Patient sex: M
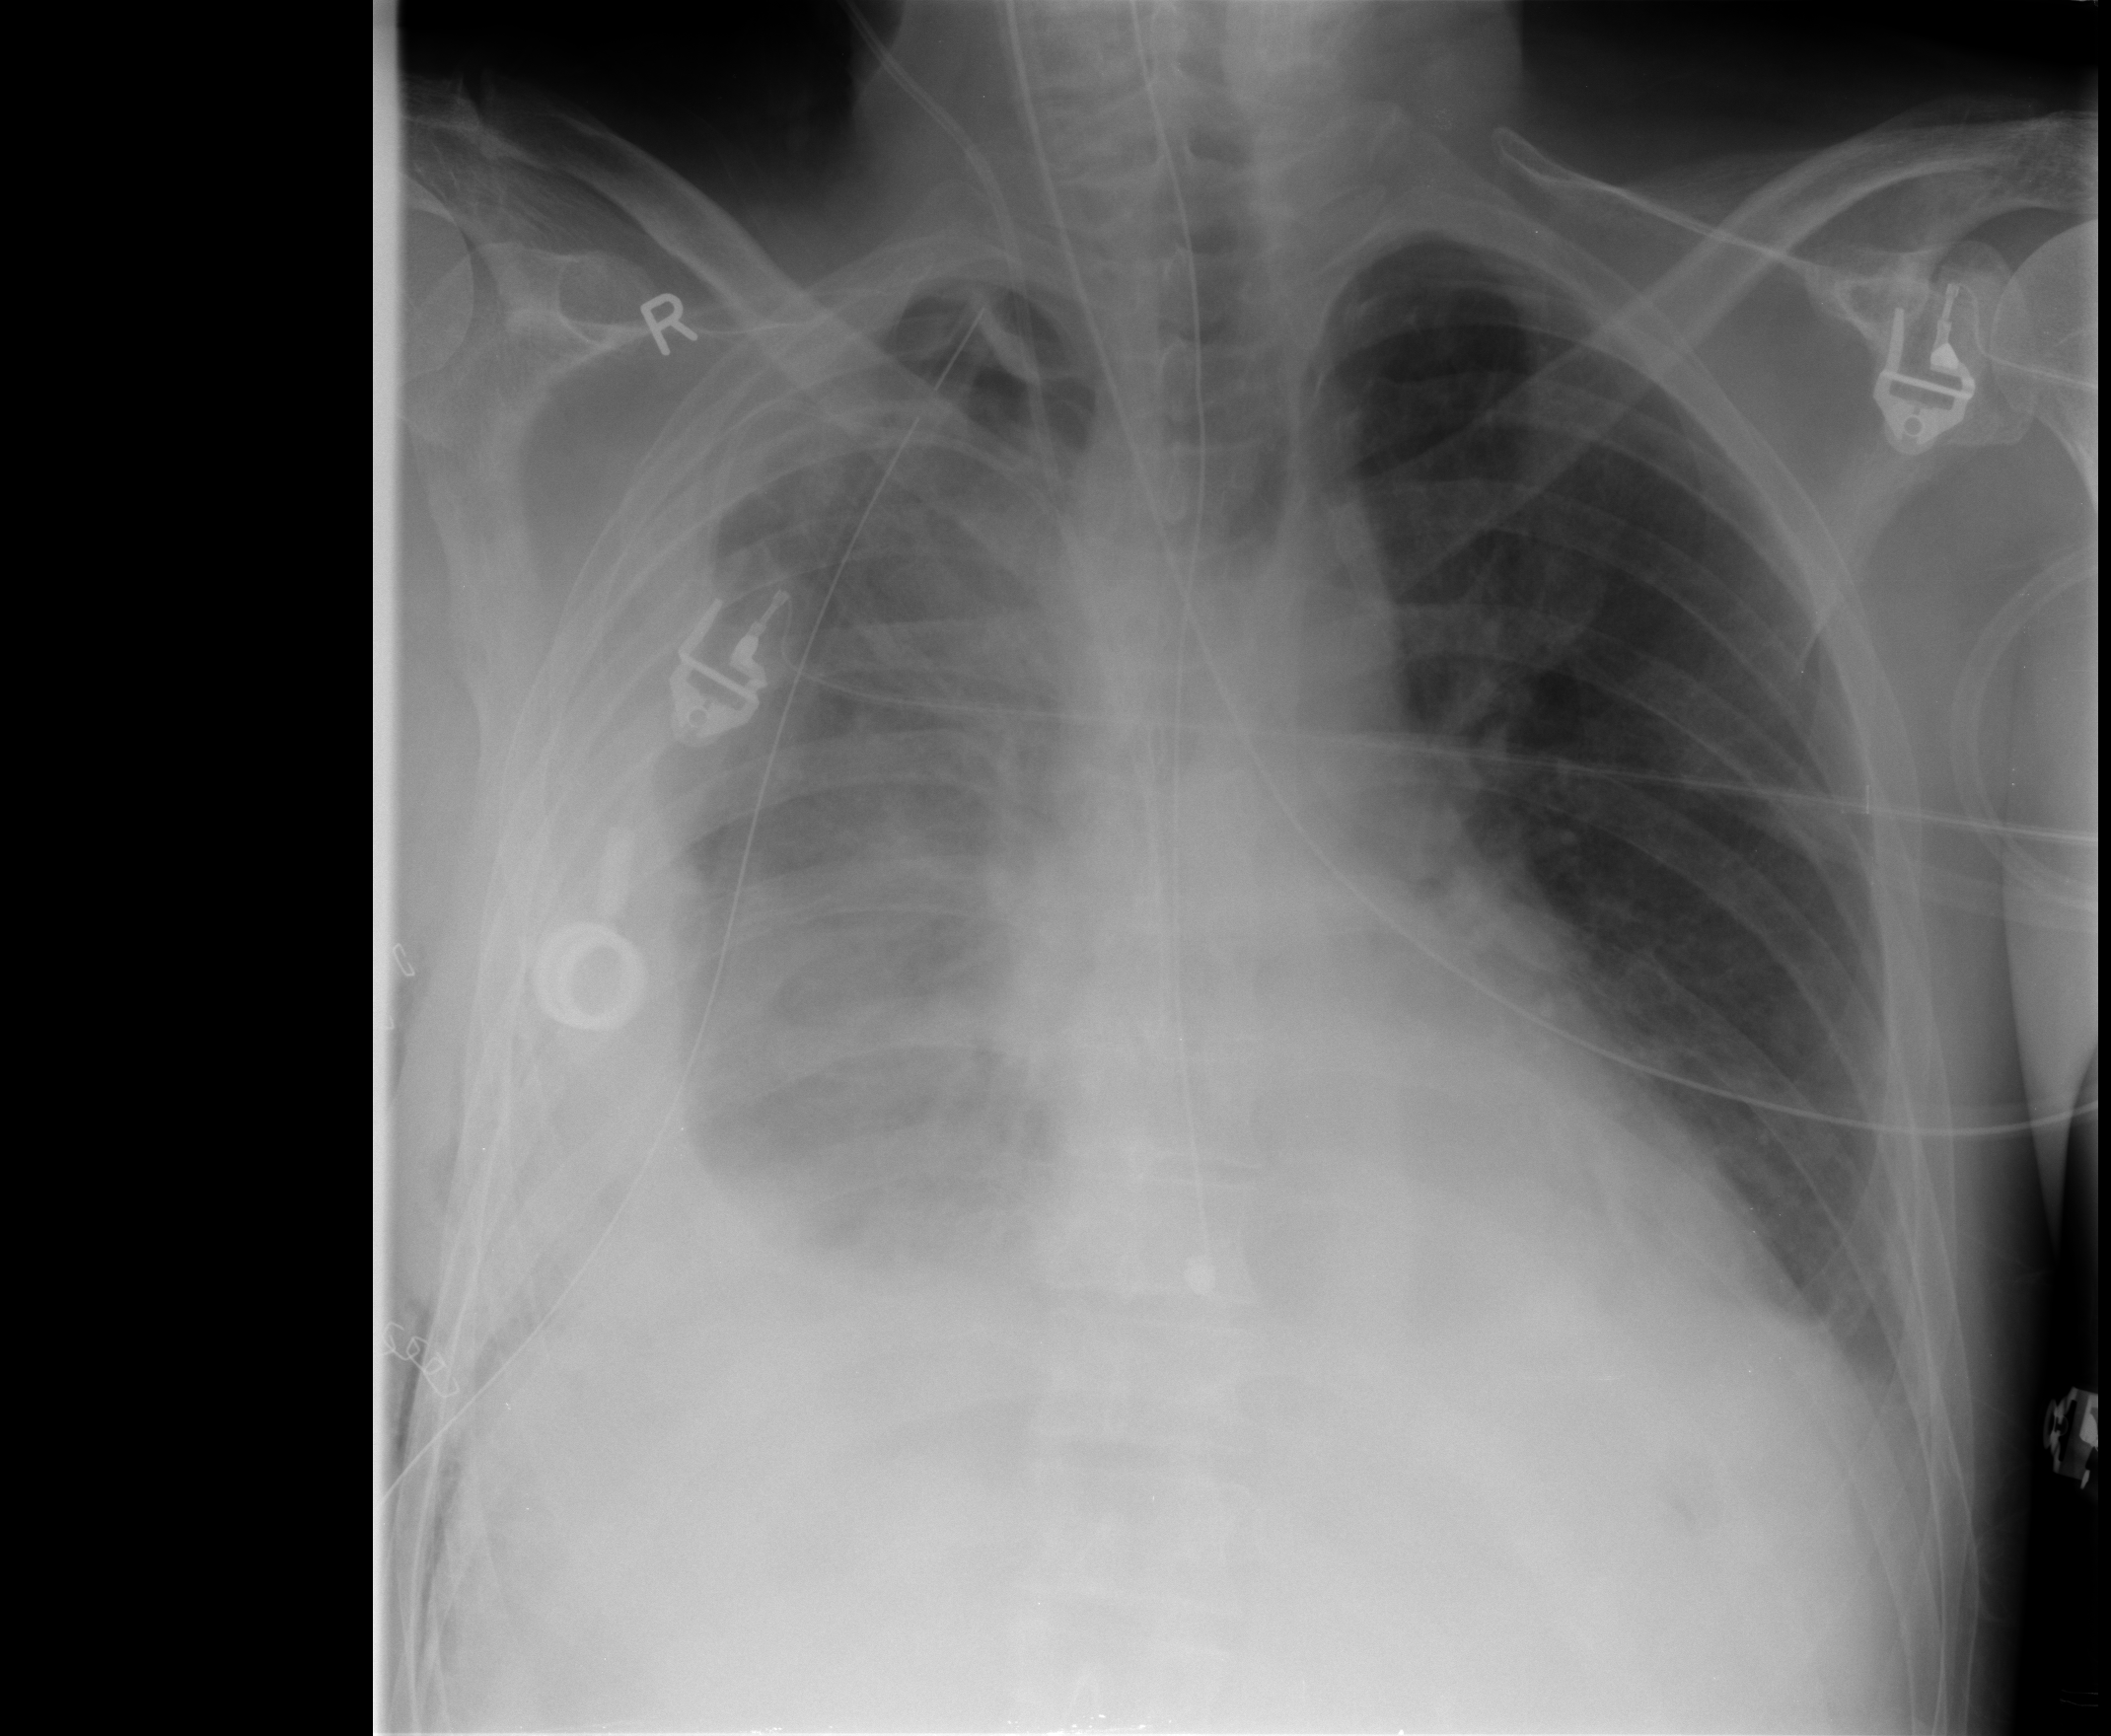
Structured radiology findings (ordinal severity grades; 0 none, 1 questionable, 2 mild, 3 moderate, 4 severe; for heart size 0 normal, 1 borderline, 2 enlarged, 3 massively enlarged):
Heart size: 0
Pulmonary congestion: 2
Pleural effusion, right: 3
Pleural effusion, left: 1
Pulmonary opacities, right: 1
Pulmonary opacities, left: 0
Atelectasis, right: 2
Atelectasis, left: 2